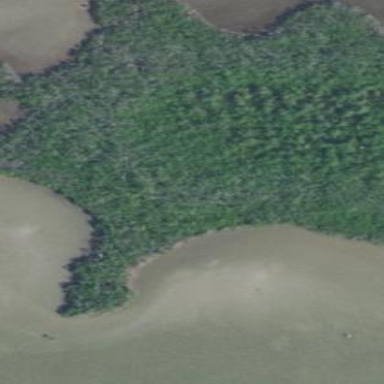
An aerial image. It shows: Wetland area dominated by mangroves.